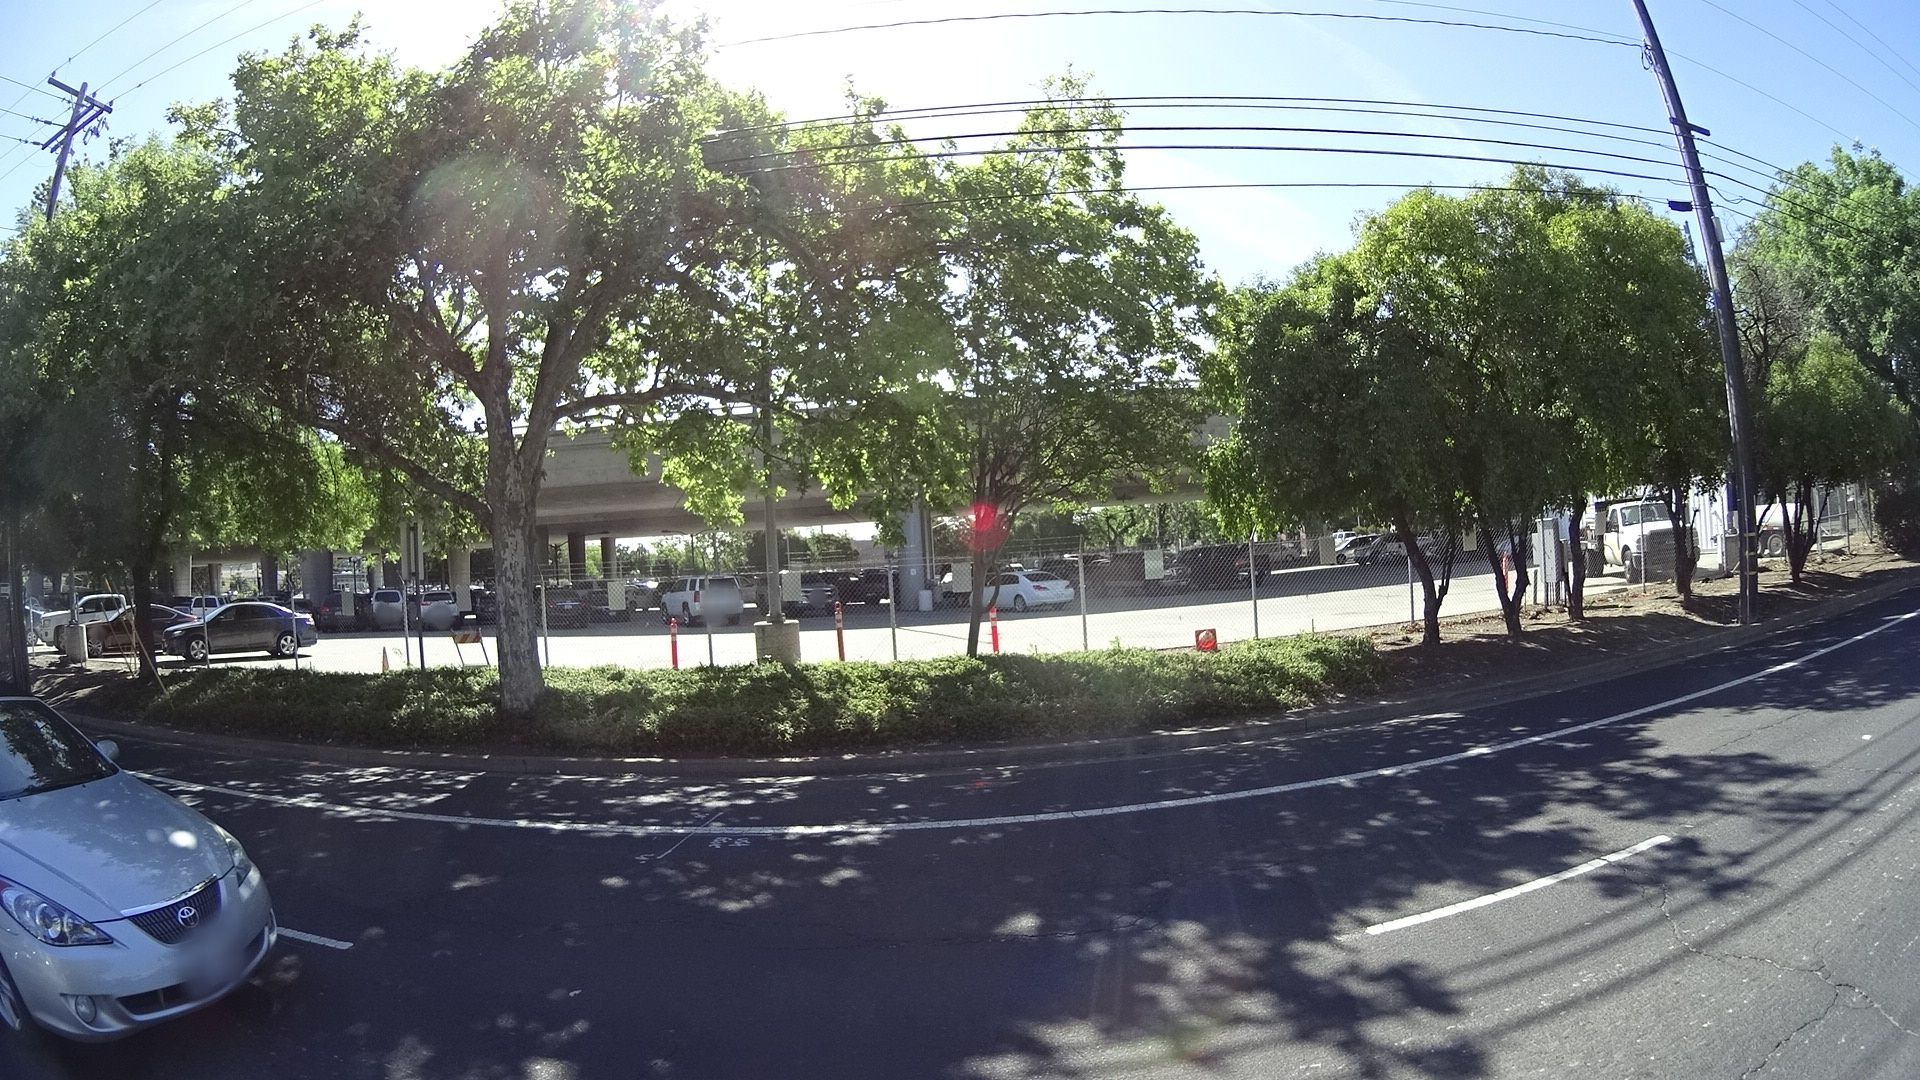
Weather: clear
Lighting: day
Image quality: good
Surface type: driving surface
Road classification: service
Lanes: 4, 3
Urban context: urban centre
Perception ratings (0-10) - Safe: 4.68, Lively: 5.33, Beautiful: 7.56, Boring: 1.83, Depressing: 2.22, Wealthy: 4.78